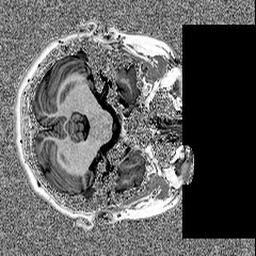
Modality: MP2RAGE
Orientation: axial
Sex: female